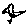
Label: bird